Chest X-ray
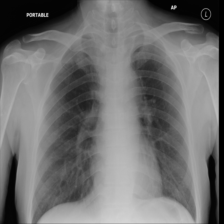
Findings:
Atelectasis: negative
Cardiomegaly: negative
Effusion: positive
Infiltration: negative
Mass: negative
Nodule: negative
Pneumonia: negative
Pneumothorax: negative
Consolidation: negative
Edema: negative
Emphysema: negative
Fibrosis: negative
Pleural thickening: negative
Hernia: negative